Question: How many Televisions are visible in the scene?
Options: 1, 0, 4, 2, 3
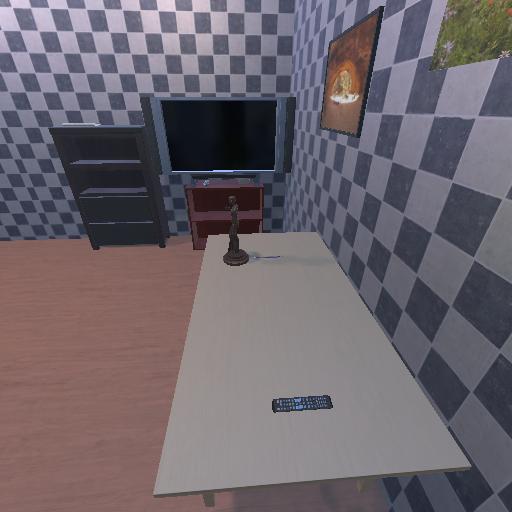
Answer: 1